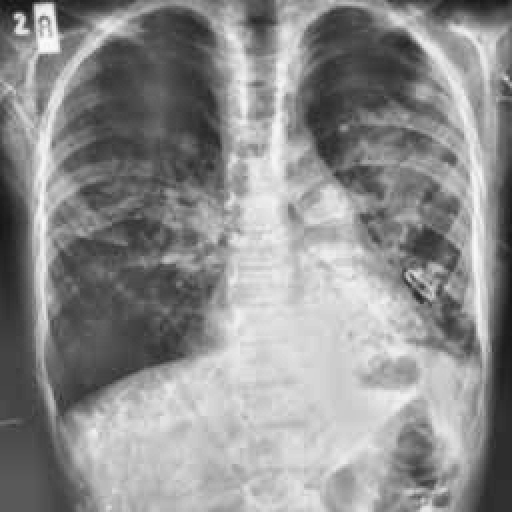
Finding: TUBERCULOSIS